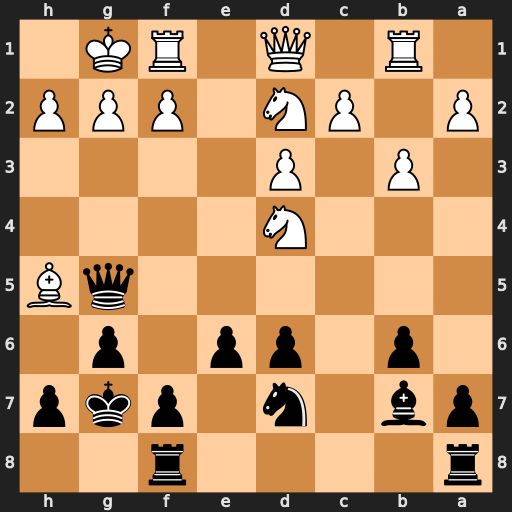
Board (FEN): r4r2/pb1n1pkp/1p1pp1p1/6qB/3N4/1P1P4/P1PN1PPP/1R1Q1RK1
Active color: b
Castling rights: -
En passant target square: -
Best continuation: Qxg2#